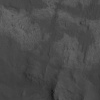
Atmospheric dust classification: not_dusty